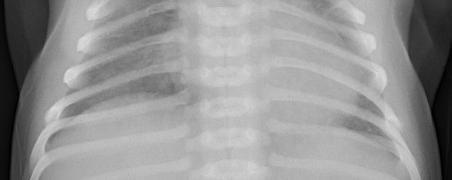
Diagnosis: PNEUMONIA